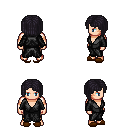
a pixel art fantasy rpg character, male body template, human, light skin, gray robe, gold greaves, raven pageboy hairstyle, brown slippers, four views (front, back, left, right), 2x2 character sprite sheet, small pixel art, hard edges, no anti-aliasing